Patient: sex M, age 62
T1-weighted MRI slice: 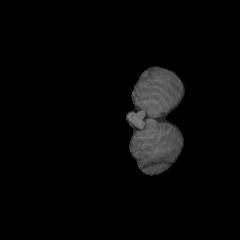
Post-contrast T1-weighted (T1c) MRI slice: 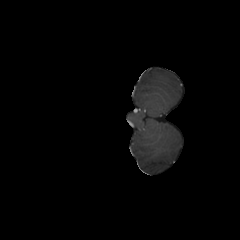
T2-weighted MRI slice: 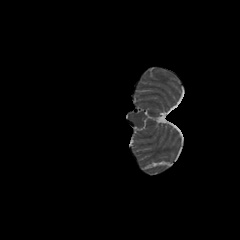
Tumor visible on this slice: no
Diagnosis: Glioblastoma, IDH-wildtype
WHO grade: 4